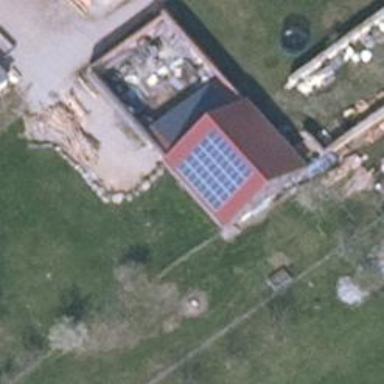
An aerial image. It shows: Solar photovoltaic panel generator producing electricity in small installation.